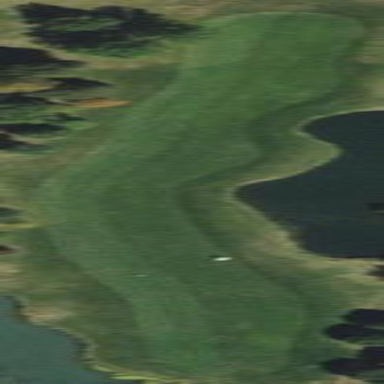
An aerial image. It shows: Well-maintained grassy area known as fairway on golf course.